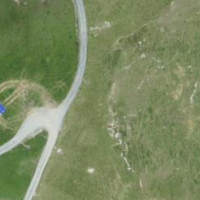
EUNIS habitat code: 26
Species observed at this site:
Fabriciana niobe